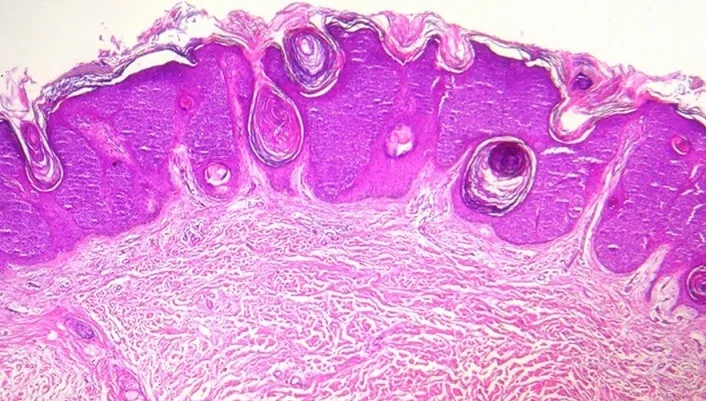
Well defined nests of clear-looking or basaloid keratinocytes within an acanthotic epidermis (hematoxylin eosin x 100).
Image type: pathology (h&e)